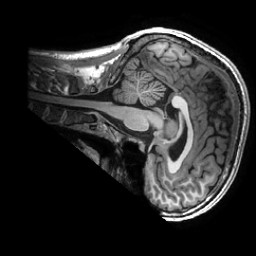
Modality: T1w
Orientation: sagittal
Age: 31
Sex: male
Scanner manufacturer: ge
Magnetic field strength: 3 T
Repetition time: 0.0073 s
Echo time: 0.003 s